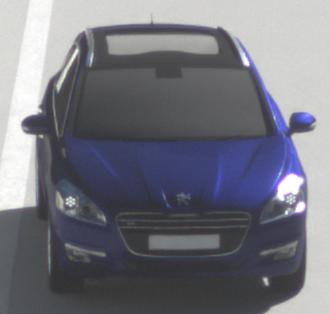
Make: Peugeot
Model: 508 SW 120 VTi
Detailed model: 508 (I) SW
Model produced from: 2011/03
Model produced until: 2014/05
Doors: 5
Color: blue
Road condition: dry road
Daytime: morning or afternoon
Contrast: high contrast